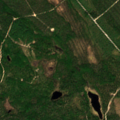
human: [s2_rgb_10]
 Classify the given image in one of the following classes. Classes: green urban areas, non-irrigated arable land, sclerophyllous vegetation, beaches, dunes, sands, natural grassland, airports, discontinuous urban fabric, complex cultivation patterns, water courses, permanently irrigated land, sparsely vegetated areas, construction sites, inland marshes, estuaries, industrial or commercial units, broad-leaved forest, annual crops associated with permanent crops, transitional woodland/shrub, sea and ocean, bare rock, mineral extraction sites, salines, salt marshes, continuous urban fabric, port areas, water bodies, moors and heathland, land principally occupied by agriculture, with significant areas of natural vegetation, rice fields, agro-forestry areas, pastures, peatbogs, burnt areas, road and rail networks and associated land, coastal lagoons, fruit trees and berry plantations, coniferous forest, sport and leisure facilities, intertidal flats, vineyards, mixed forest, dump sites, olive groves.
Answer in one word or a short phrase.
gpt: coniferous forest, mixed forest, transitional woodland/shrub